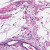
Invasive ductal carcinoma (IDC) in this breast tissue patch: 0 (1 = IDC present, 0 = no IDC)